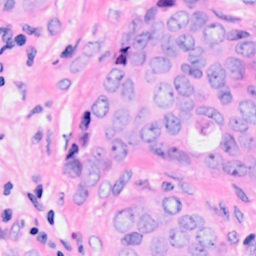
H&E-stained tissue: Breast